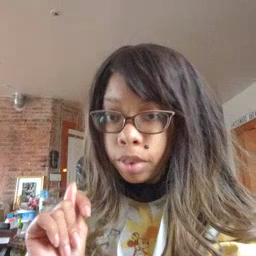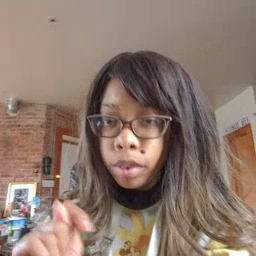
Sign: potty